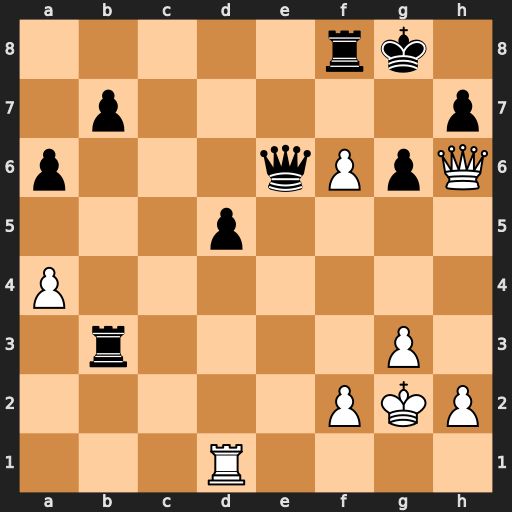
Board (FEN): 5rk1/1p5p/p3qPpQ/3p4/P7/1r4P1/5PKP/3R4
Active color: w
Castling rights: -
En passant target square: -
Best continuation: Qg7#